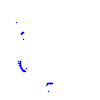
Particle: proton